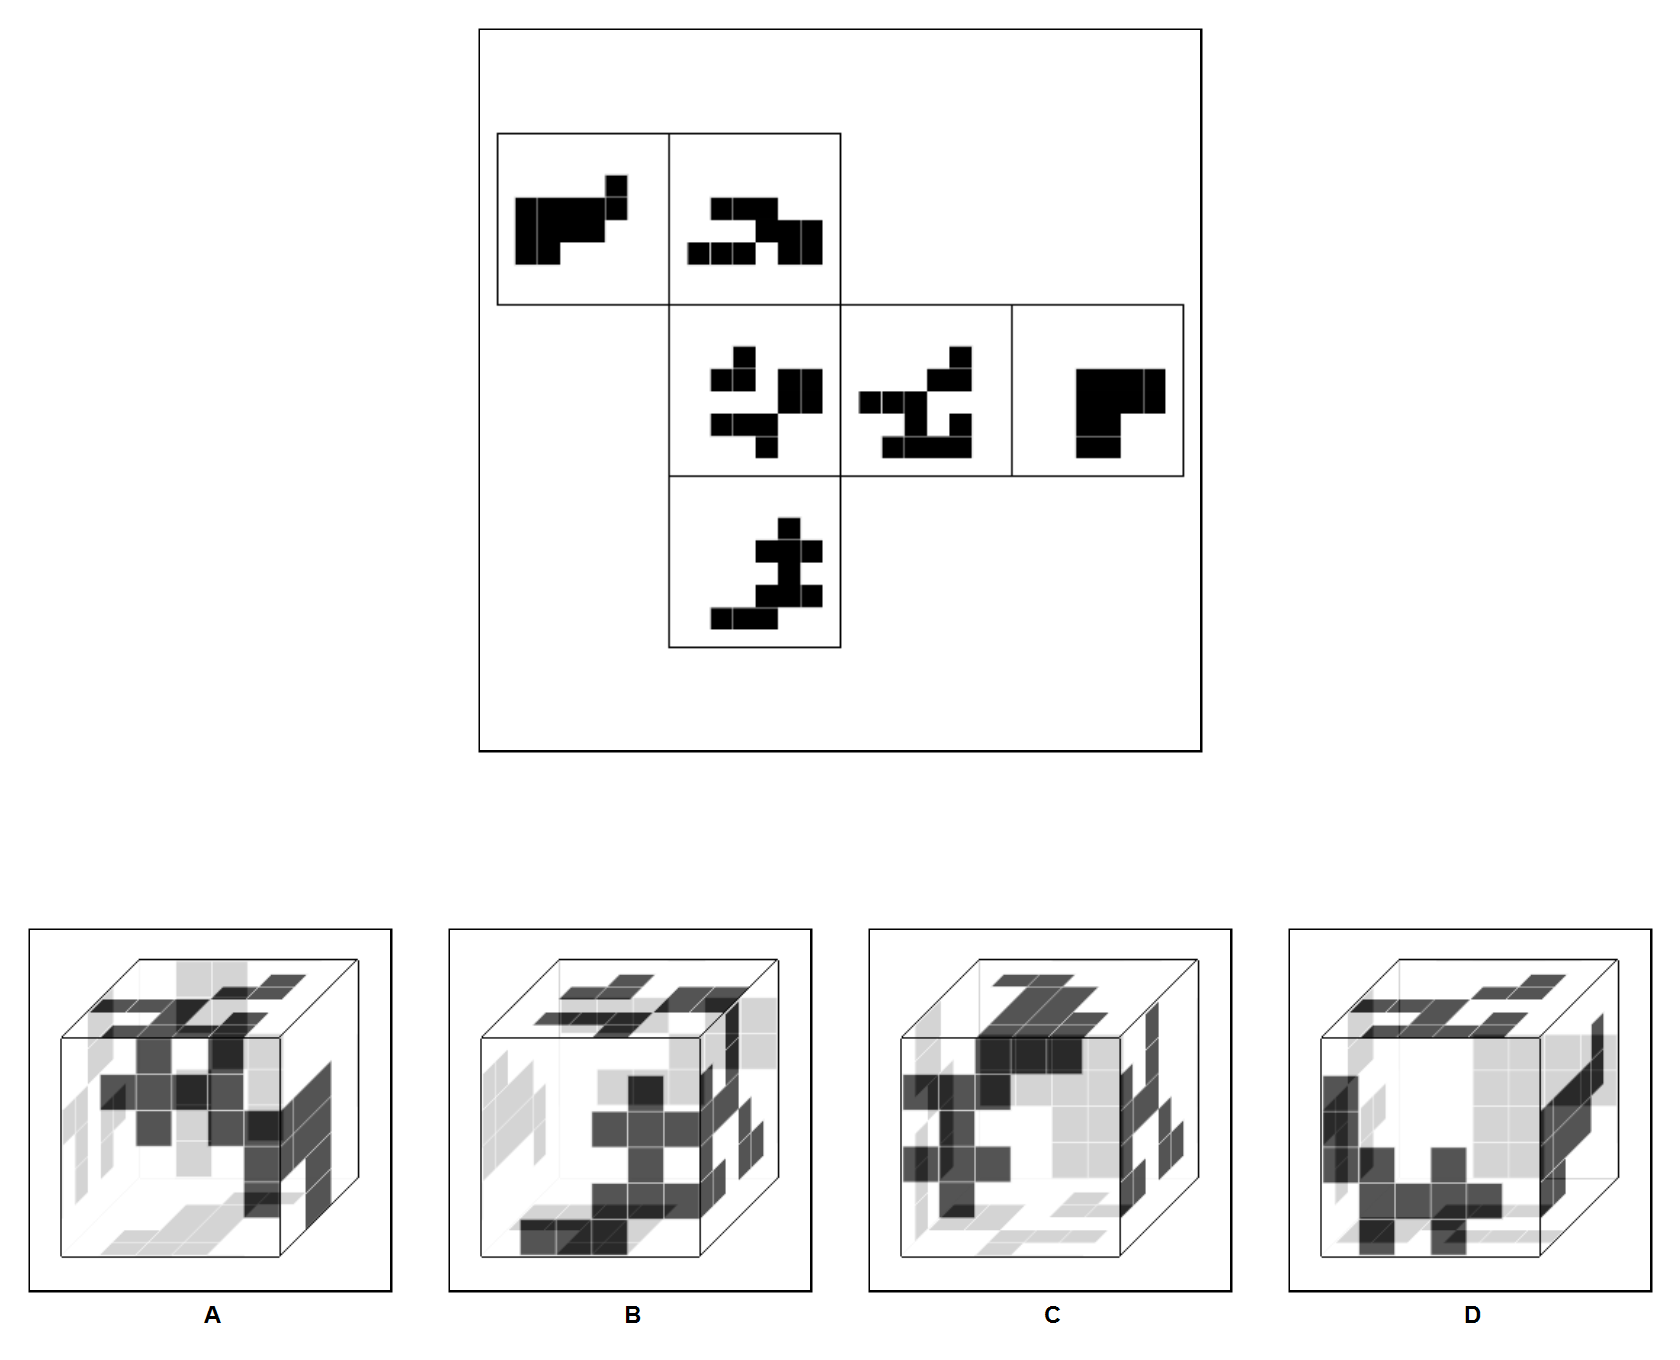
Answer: B